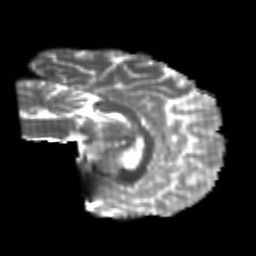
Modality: T2w
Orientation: sagittal
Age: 24
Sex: female
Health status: healthy
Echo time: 0.074 s